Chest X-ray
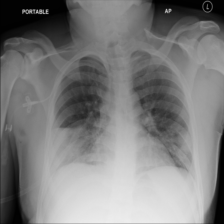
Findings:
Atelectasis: negative
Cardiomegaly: negative
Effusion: negative
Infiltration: positive
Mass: positive
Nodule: positive
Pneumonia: negative
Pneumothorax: negative
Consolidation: positive
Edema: negative
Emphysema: negative
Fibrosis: negative
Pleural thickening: negative
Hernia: negative